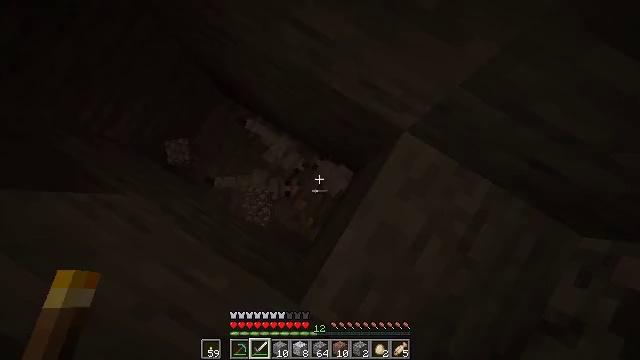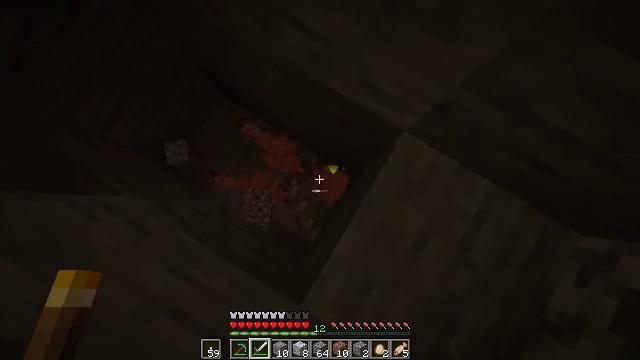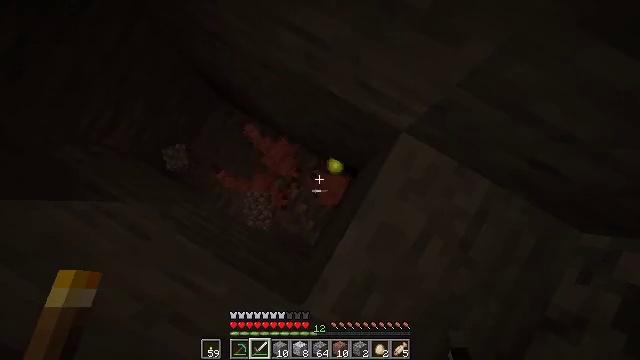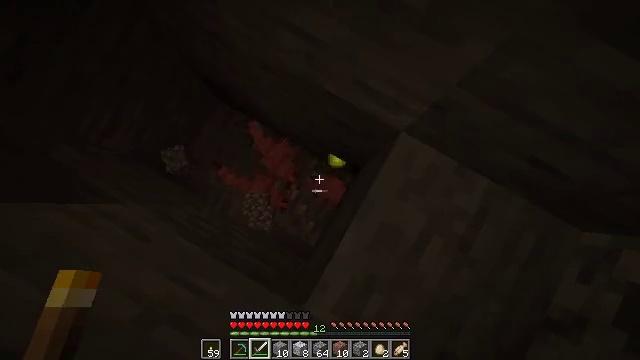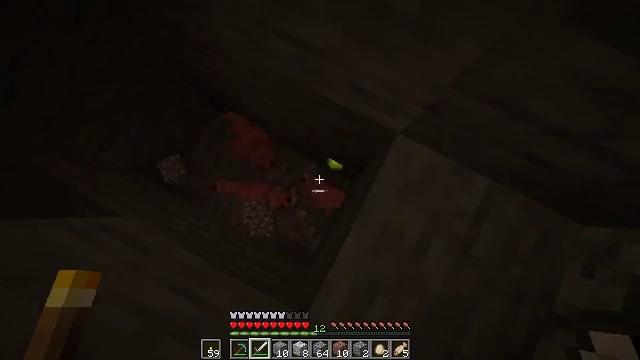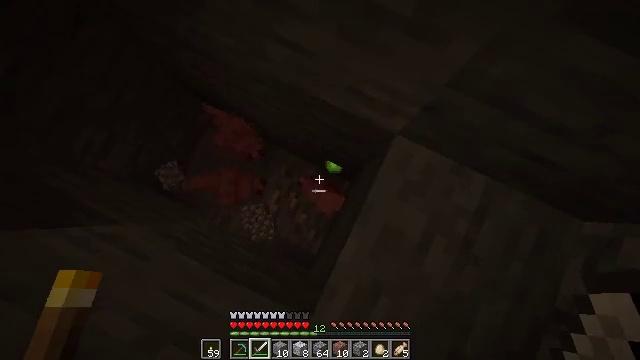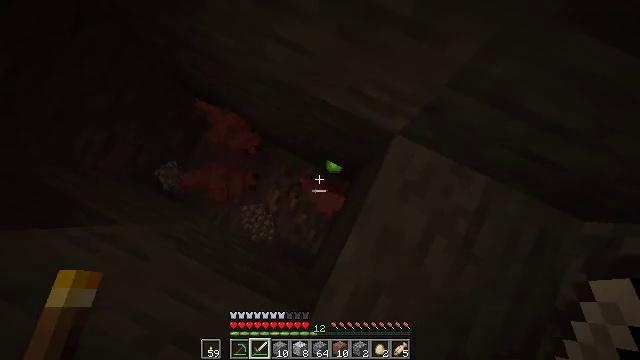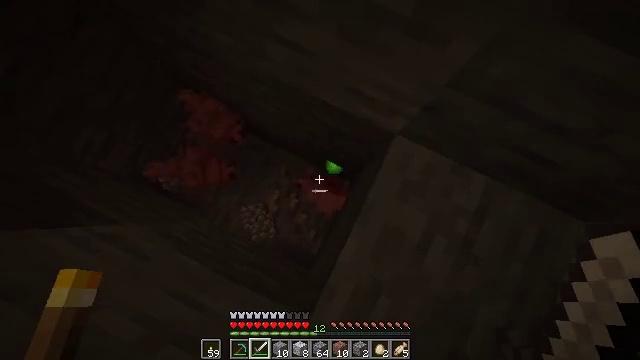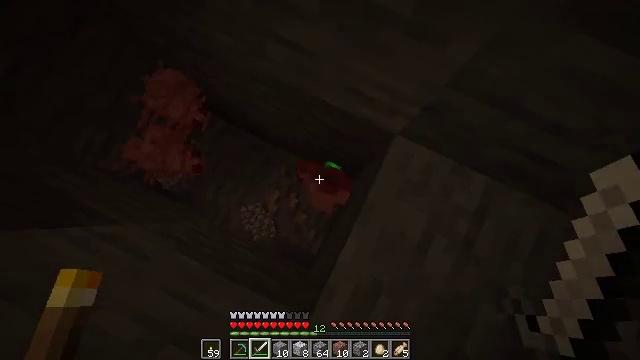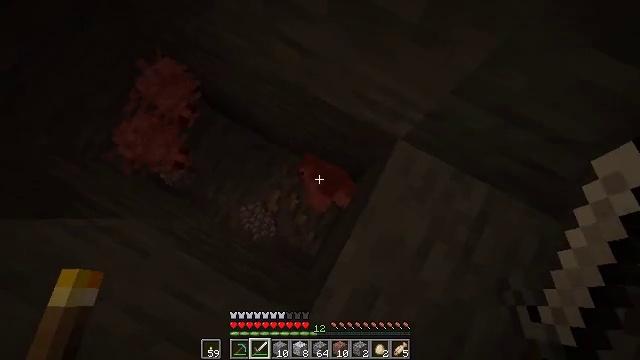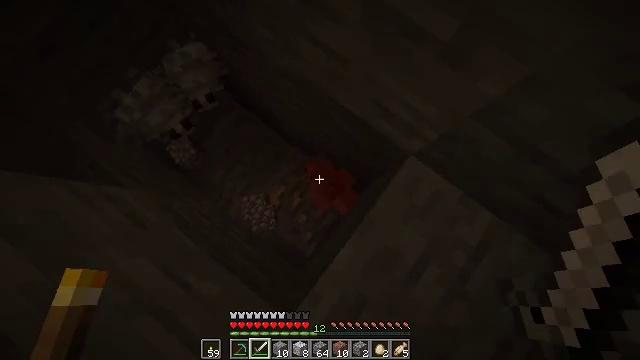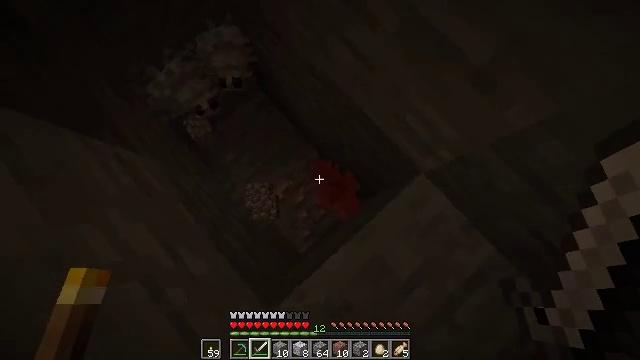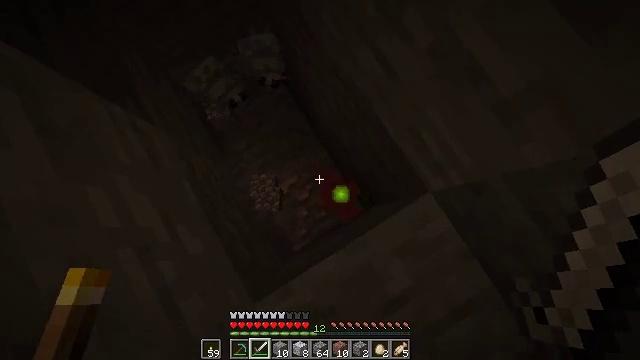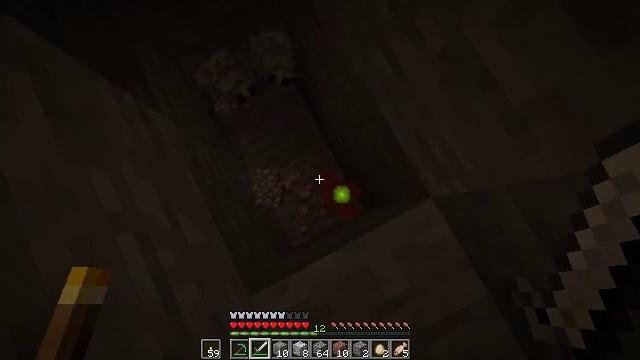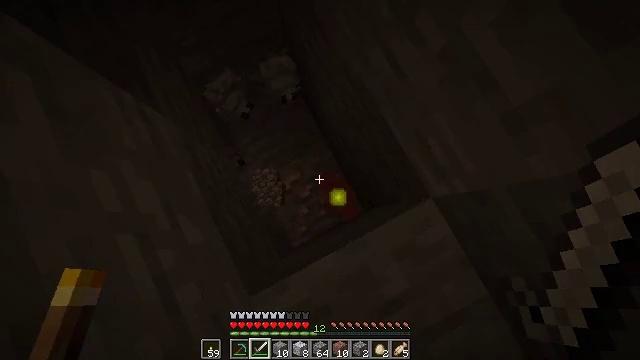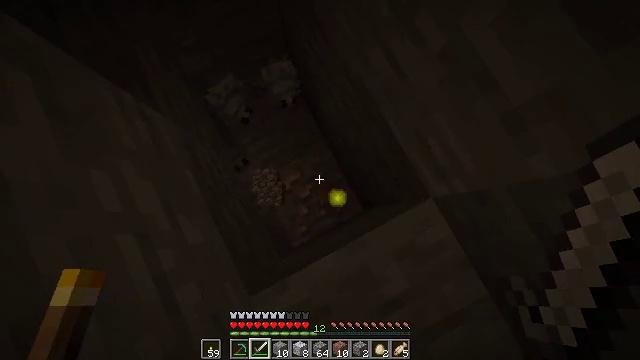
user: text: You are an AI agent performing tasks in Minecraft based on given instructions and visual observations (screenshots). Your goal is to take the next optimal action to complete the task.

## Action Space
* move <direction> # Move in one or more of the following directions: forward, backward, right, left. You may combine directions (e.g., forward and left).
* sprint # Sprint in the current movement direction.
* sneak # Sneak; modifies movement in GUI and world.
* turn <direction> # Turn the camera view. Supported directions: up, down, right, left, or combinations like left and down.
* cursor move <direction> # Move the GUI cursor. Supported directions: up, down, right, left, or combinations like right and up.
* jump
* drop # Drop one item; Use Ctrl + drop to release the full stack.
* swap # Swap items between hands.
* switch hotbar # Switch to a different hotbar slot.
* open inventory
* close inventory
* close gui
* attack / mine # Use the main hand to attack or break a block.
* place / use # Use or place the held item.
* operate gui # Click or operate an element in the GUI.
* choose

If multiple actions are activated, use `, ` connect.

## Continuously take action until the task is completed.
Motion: motion action
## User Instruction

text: Mine infested stone block.
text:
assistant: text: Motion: sneak
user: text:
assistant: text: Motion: sneak, turn right
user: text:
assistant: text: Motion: sneak
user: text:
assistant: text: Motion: sneak, turn right and up
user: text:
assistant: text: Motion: sneak, turn right
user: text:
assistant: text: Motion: sneak
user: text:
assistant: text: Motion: sneak
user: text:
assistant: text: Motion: sneak
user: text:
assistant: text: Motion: sneak, turn left
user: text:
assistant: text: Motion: sneak, turn left
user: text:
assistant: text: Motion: sneak, turn left
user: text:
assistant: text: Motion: sneak, turn left
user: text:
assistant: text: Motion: sneak, turn left
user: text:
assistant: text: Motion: sneak
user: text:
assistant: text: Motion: sneak
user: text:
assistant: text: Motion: sneak
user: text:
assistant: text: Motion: sneak
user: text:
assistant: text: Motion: sneak
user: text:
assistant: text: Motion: sneak, turn down
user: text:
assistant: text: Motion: sneak, turn right and down
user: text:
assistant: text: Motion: sneak, turn right and down
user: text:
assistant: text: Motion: sneak, turn right
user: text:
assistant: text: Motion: sneak, turn right
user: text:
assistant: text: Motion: sneak, turn left and up
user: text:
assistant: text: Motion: sneak, turn left and up
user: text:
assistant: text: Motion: sneak, turn left and up
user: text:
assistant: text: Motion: sneak, turn left and up
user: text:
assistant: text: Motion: sneak, turn left
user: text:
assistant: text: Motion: sneak, turn left
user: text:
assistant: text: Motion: sneak